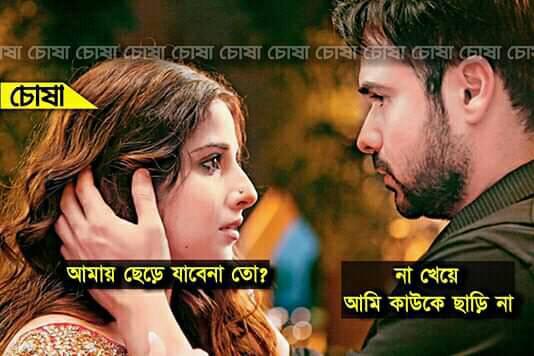
Caption:  আমায় ছেড়ে যাবেনা তো ?   না খেয়ে আমি কাউকে ছাড়ি না
Label: hate